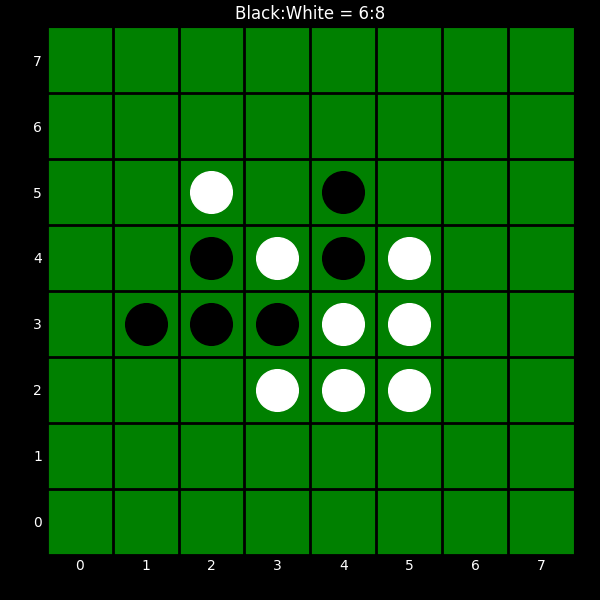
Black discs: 6
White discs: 8